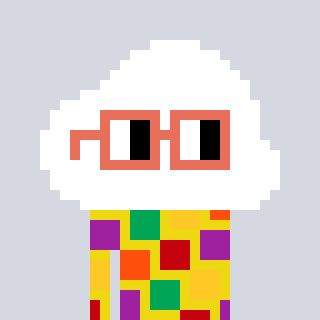
a pixel art character with square orange glasses, a cloud-shaped head and a yellow-colored body on a cool background